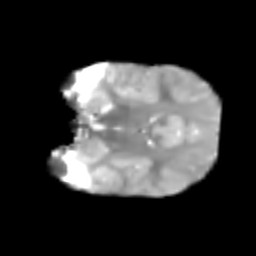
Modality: T2w
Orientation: coronal
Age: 6
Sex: male
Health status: healthy